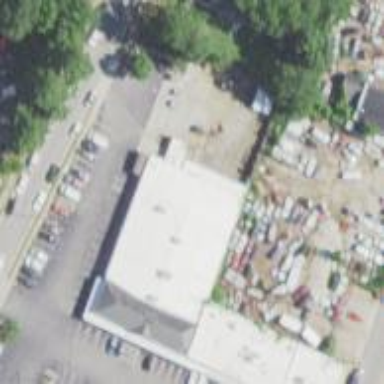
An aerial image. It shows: Retail building used for commercial purposes.